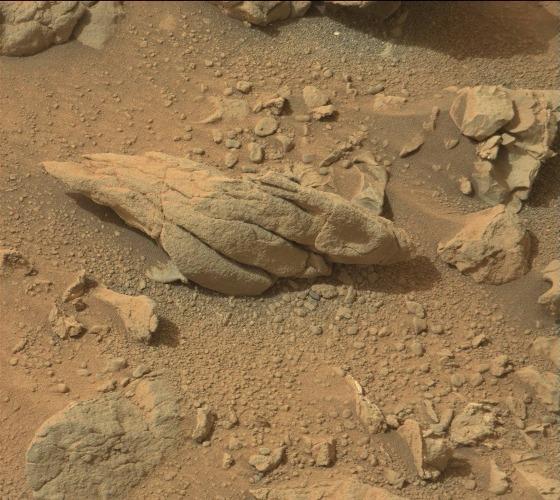
Terrain classes present: Bedrock, Gravel / Sand / Soil, Rock, Shadow